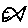
Label: fish